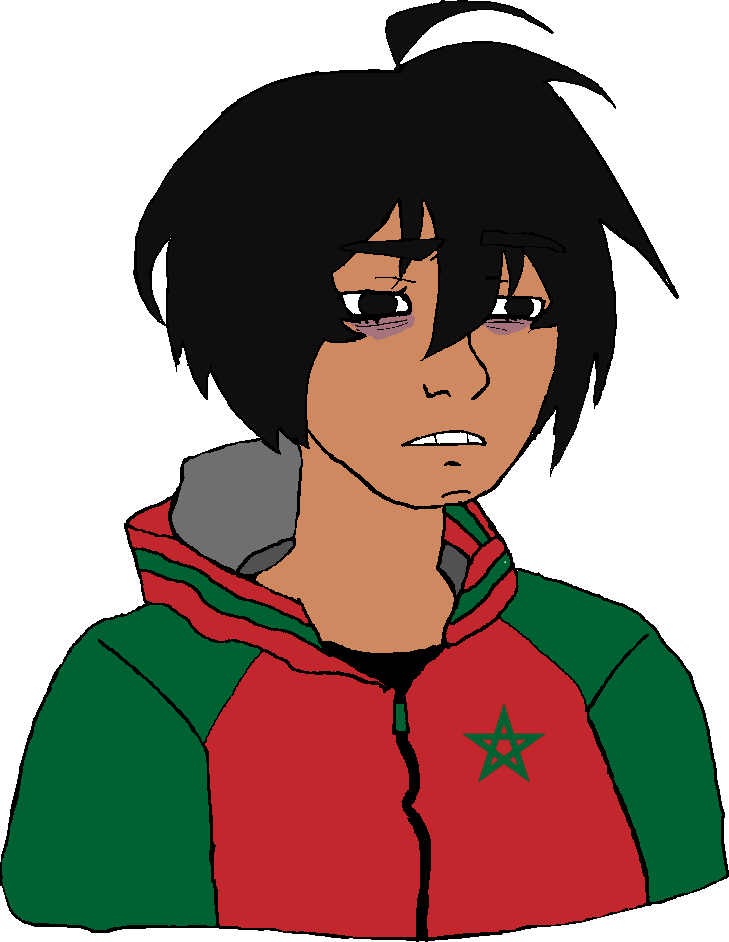
Label: 5_Twinkjak